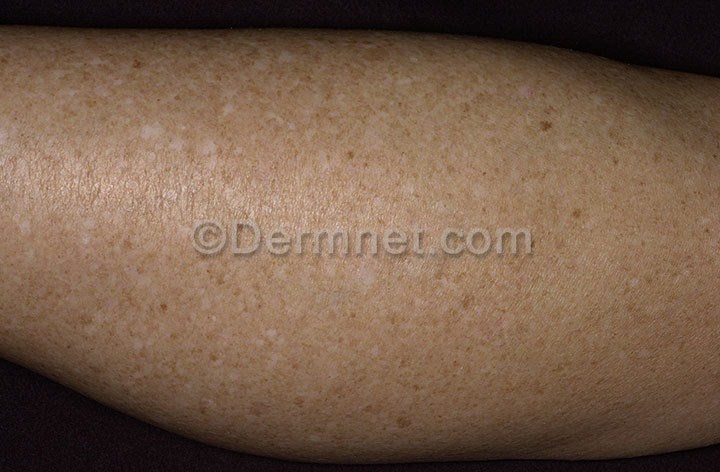
Disease: Light Diseases and Disorders of Pigmentation